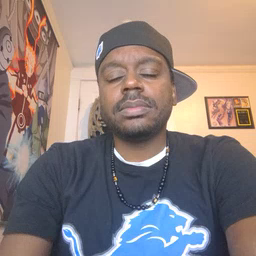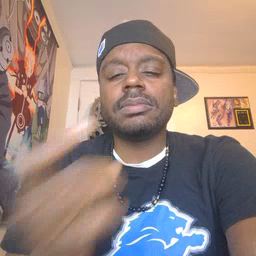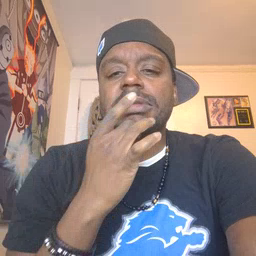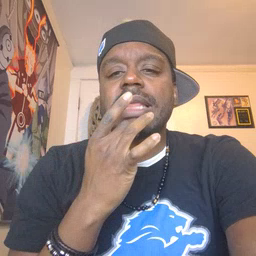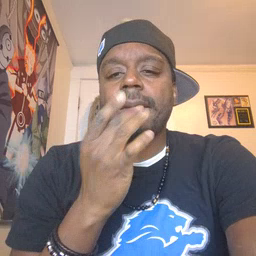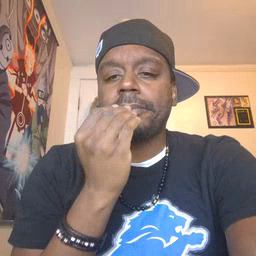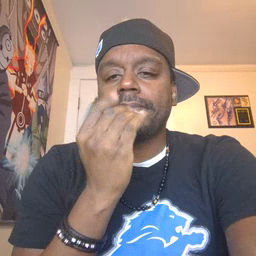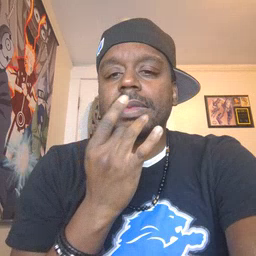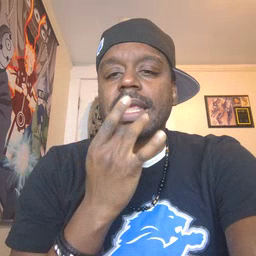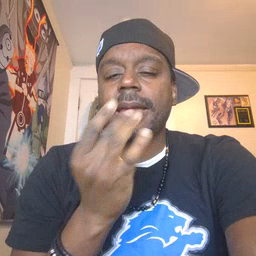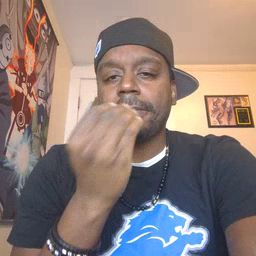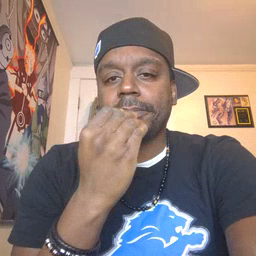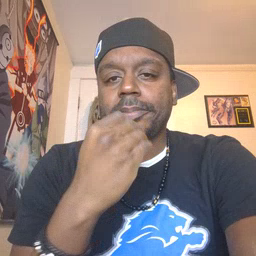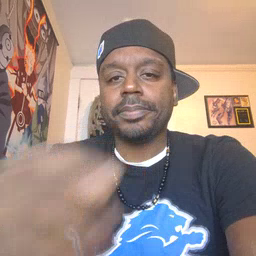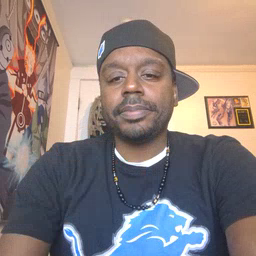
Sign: snack